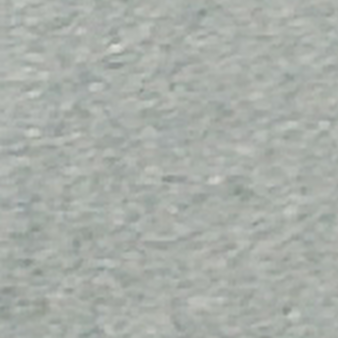
Label: other